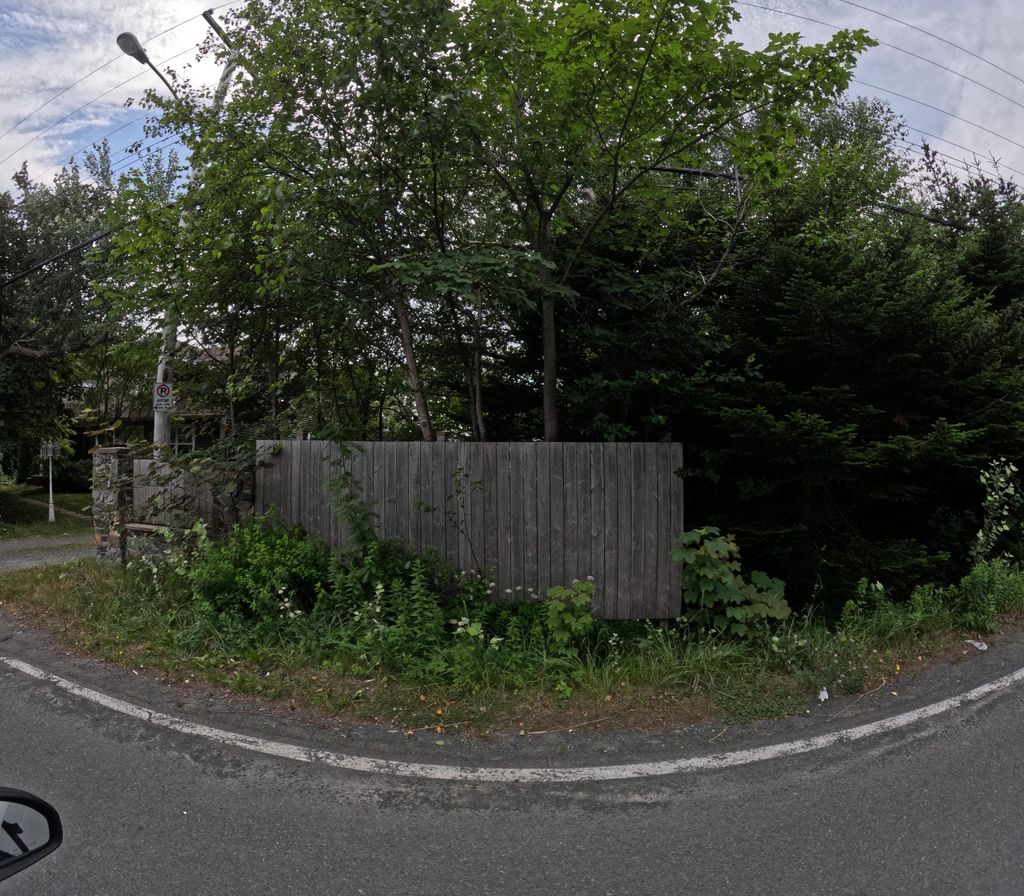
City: st_johns